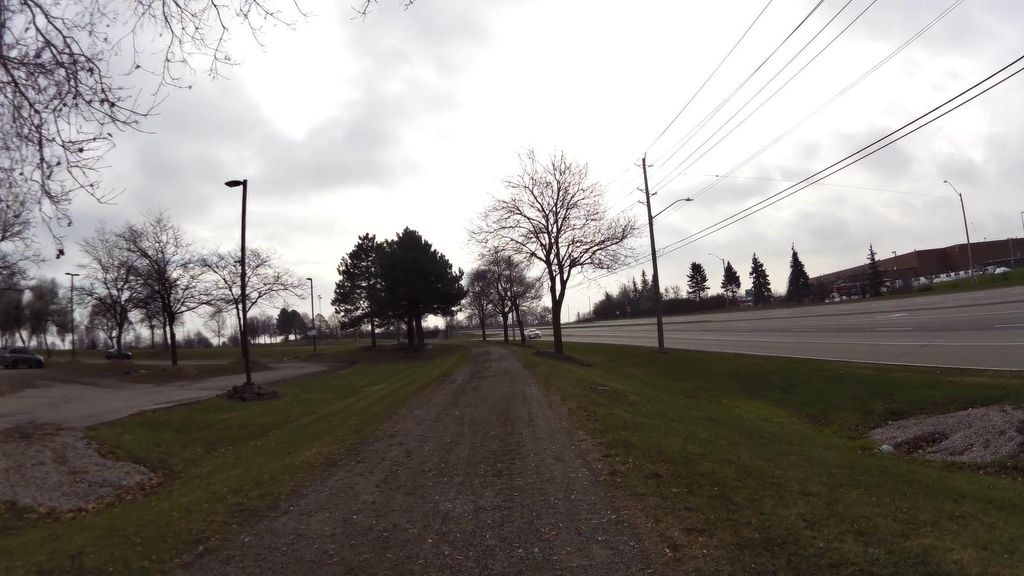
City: kitchener-waterloo